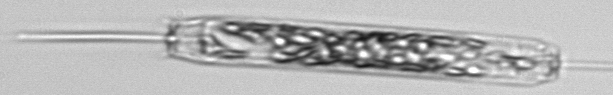
Label: Ditylum_brightwellii